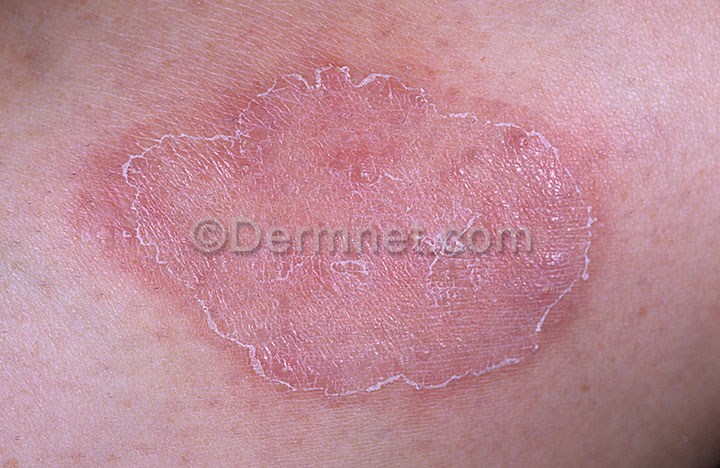
Disease: Tinea Ringworm Candidiasis and other Fungal Infections